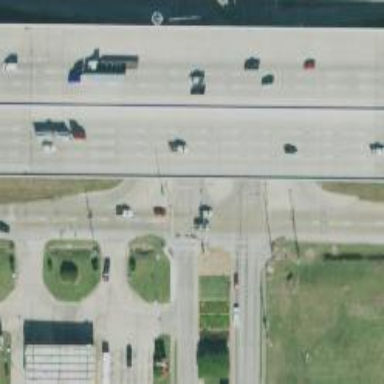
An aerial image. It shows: Frontage road connected to secondary link road.